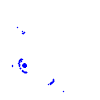
Particle: pion